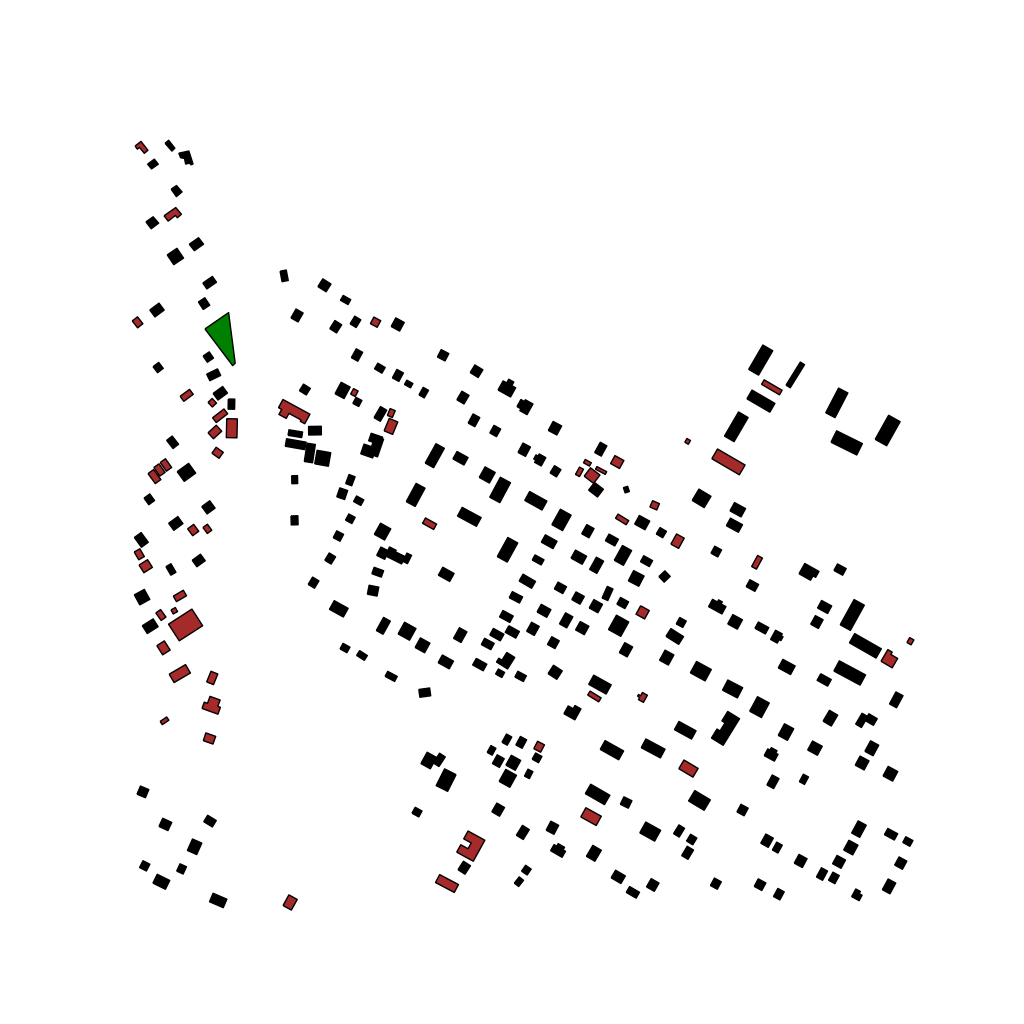
Tags: overhead vector_map, industrial, recreation, residential, transport, historical, soviet, individual_rise, low_rise, density_1, Building, Facility, Park, 1.0 km²